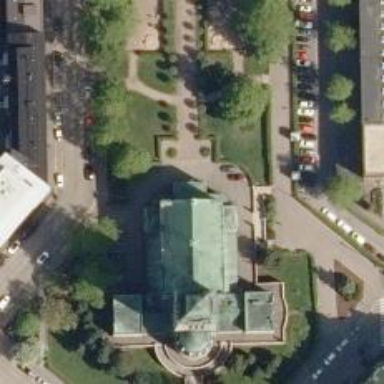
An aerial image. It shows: Religious site.